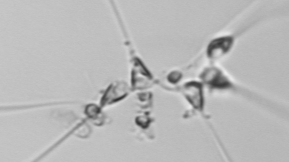
Label: Asterionellopsis_glacialis